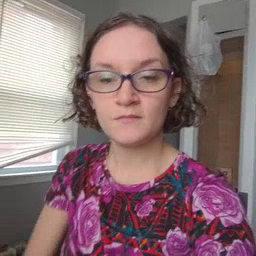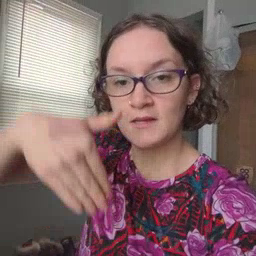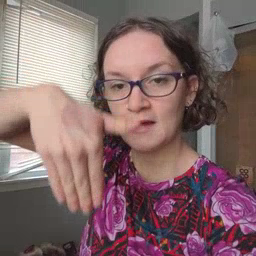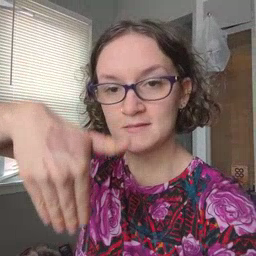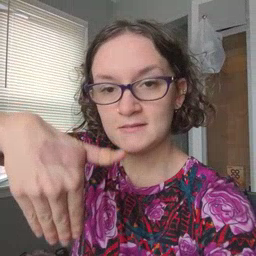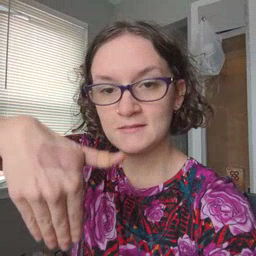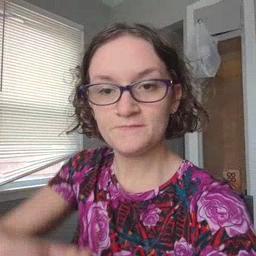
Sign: night